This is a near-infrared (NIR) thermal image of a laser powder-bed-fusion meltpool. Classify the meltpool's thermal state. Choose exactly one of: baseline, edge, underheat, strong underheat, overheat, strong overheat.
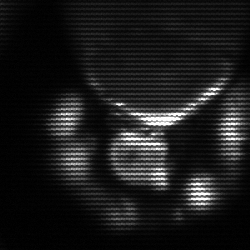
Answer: edge